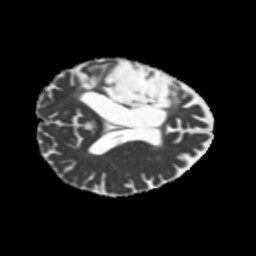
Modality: MD
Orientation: axial
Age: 66
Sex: female
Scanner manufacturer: siemens
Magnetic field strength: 3 T
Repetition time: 5.25 s
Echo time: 0.08 s